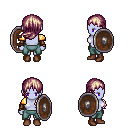
a pixel art fantasy rpg character, female body template, dark elf, purple skin, gold arm armor, teal pants, white blonde left-swept hairstyle, leather bracers, brown shoes, shield, four views (front, back, left, right), 2x2 character sprite sheet, small pixel art, hard edges, no anti-aliasing